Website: bh-photo
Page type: payment
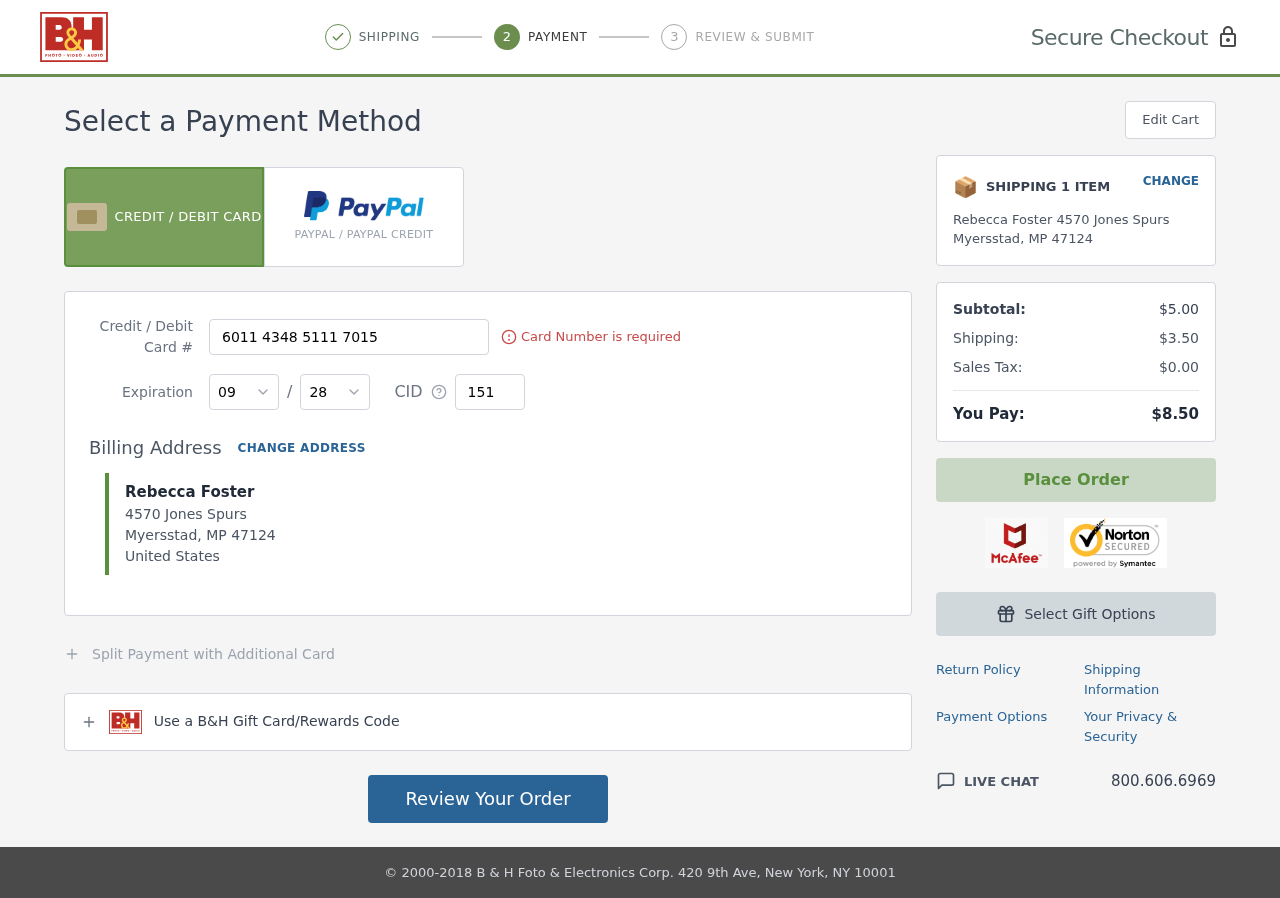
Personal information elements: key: PII_CARD_CVV
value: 151
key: PII_CARD_EXPIRY_MONTH
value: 09
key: PII_CARD_EXPIRY_YEAR
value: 28
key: PII_CARD_NUMBER
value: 6011 4348 5111 7015
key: PII_CITY
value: Myersstad
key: PII_COUNTRY
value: United States
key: PII_FULLNAME
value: Rebecca Foster
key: PII_POSTCODE
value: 47124
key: PII_STATE_ABBR
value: MP
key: PII_STREET
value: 4570 Jones Spurs
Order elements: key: ORDER_NUM_ITEMS
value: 1
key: ORDER_SUBTOTAL
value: $5.00
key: ORDER_SHIPPING_COST
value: $3.50
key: ORDER_TAX
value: $0.00
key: ORDER_TOTAL
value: $8.50